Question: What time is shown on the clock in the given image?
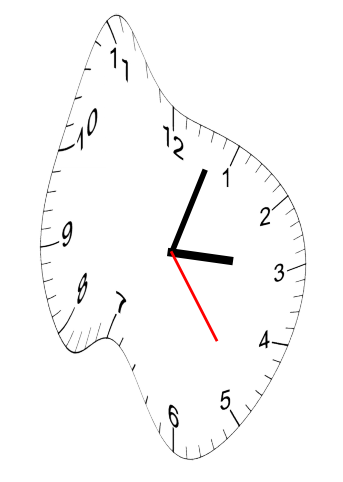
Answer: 03:03:24